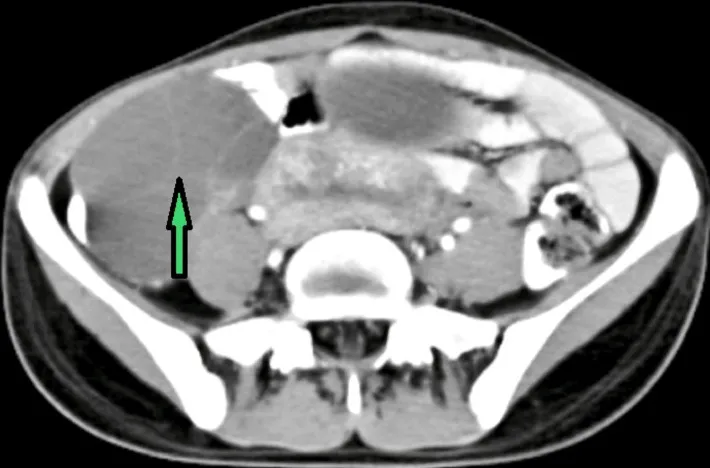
HRCT image showing bulky ovaries (arrow). HRCT: High-resolution computed tomography.
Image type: radiology (ct)